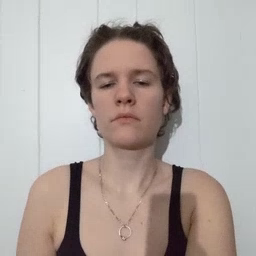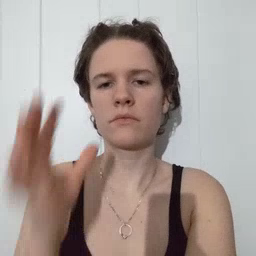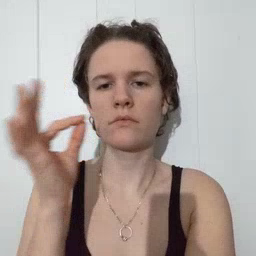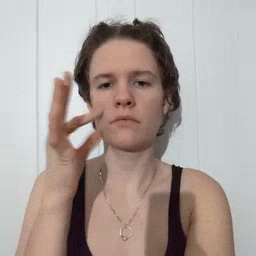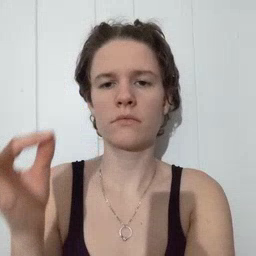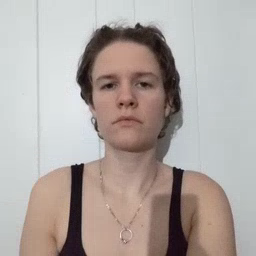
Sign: cat